Question: >
<URL>
I want to use some android drawables because users already familiar with them.
I've found <URL> where I can see the names of resources I need. But I couldn't find some resources inside android.R.drawable.
For example I want to use checkboxes drawables in my application:

From that site I see that names of those drawables are and though I don't see such names in my android.R.drawable.
Is it even possible to use any system drawable?
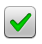
Answer: Most of assets can be found there:
'''
<SDK>\platformsndroid-<VERSION>\data
es'''
so, assuming you got all it fetched, in your case:
'''
<SDK>\platformsndroid-7\data
es'''
however not all elements are full available via direct reference. Just copy/modify what you need and add to your project